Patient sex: M
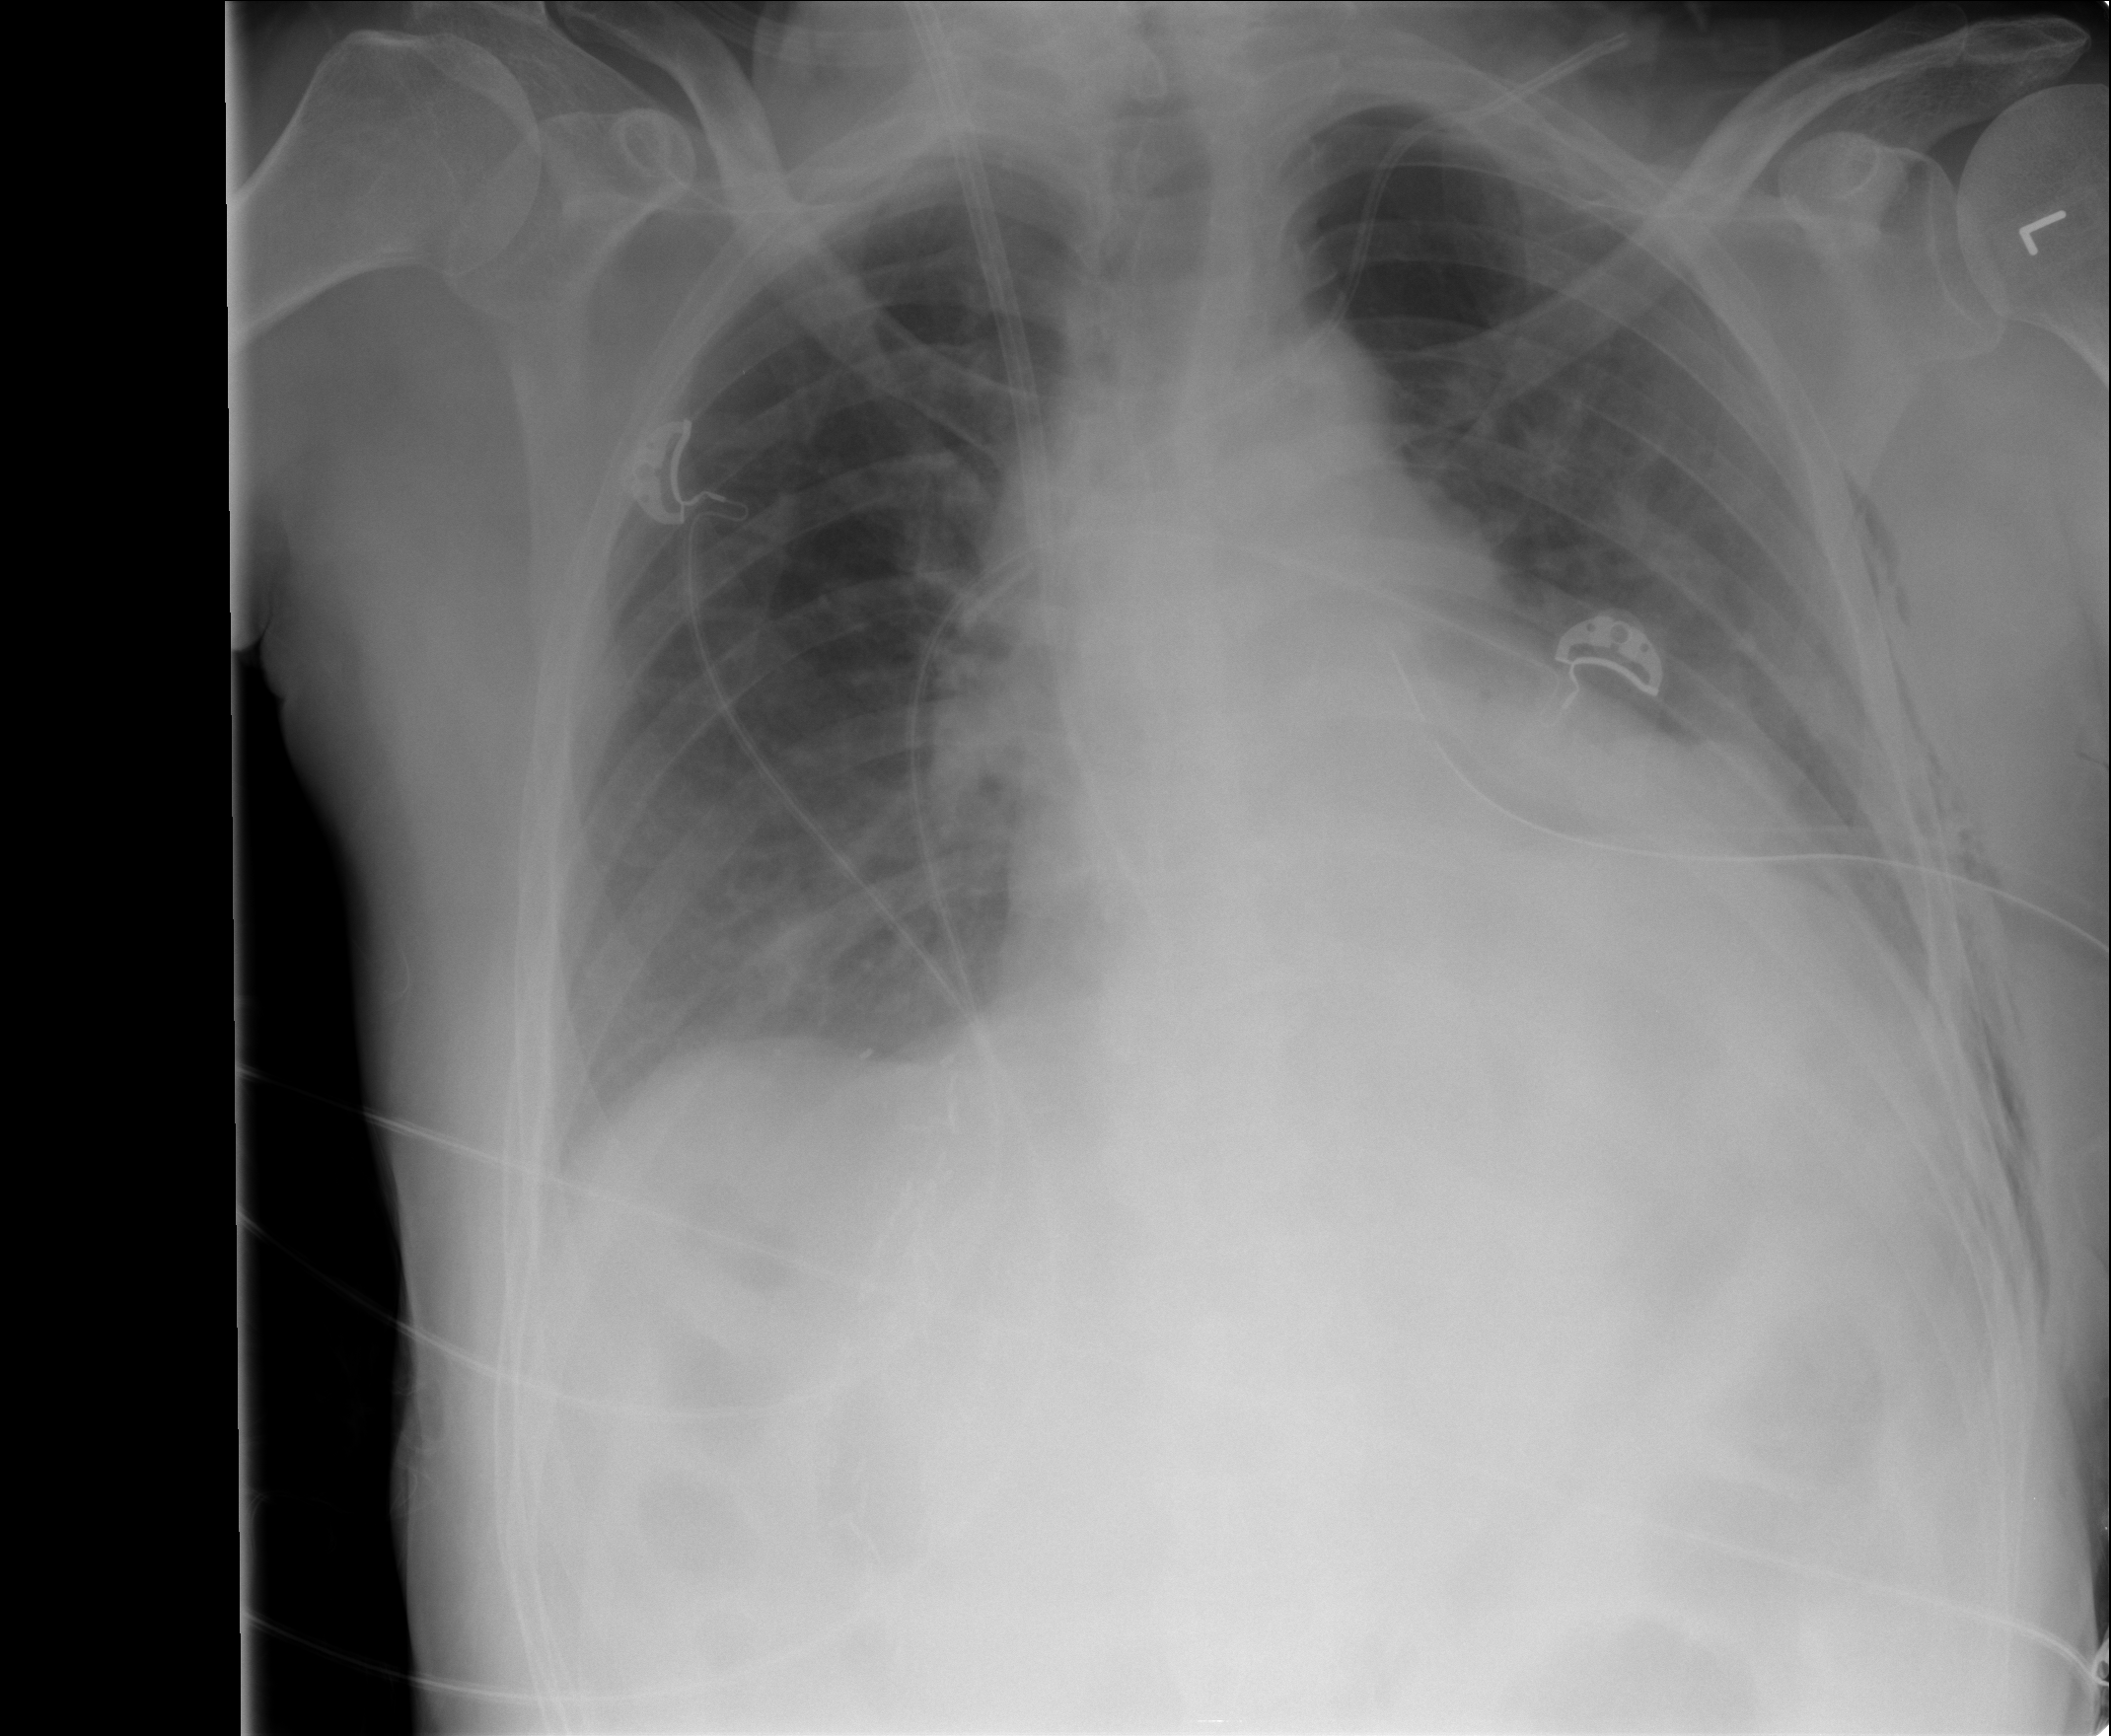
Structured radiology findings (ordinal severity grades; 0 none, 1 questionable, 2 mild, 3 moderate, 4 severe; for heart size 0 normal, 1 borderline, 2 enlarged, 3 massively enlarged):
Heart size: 2
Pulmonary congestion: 0
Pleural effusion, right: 2
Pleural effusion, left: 2
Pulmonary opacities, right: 0
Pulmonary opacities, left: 0
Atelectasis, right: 2
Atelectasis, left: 2